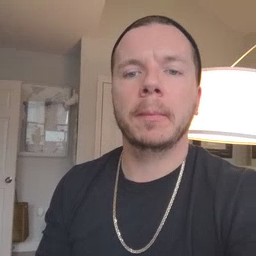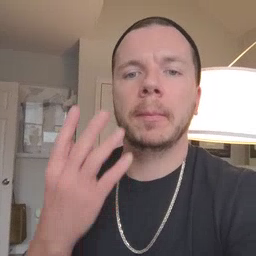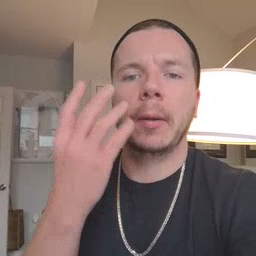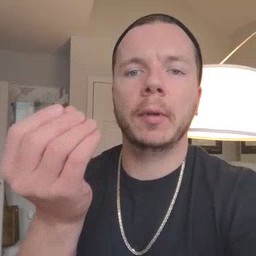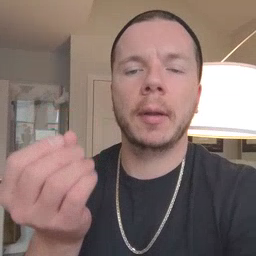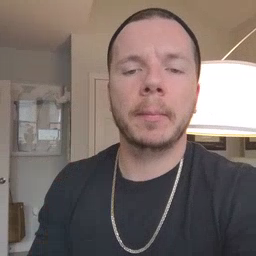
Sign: outside